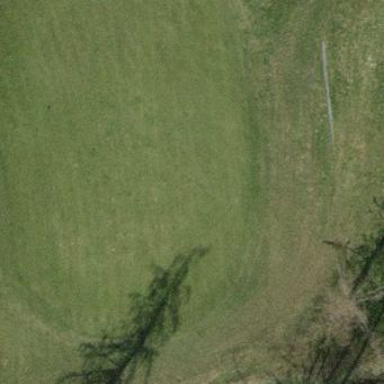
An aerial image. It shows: Green golf area with grass land use.